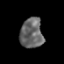
Tissue: prostate
Cell type: T cells
Senescence score: 0.3224
Nuclear area (px): 676
Mean DAPI intensity: 102.327